Interaction volume radius: 5 \u00c5
Interaction volume height: 15 \u00c5
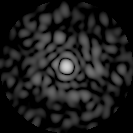
Disorder parameter: 0.8625